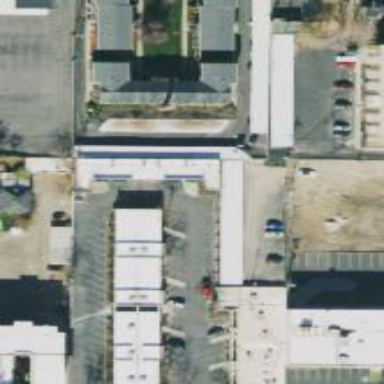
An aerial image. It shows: Commercial building.